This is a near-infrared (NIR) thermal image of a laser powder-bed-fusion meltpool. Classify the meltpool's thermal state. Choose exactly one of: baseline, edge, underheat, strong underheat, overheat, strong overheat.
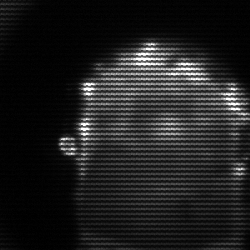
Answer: baseline